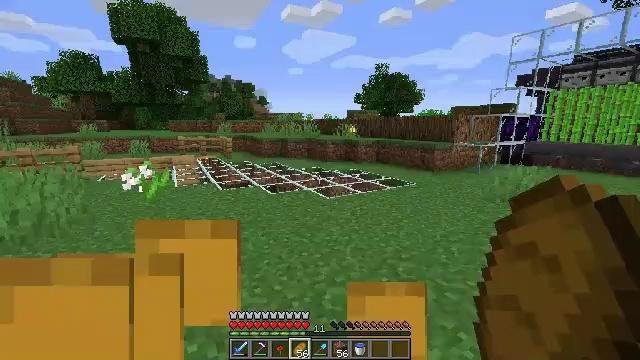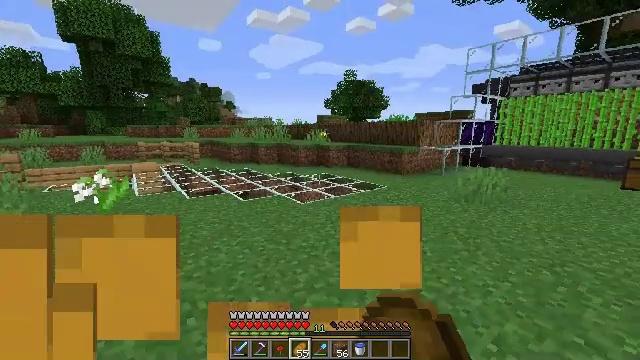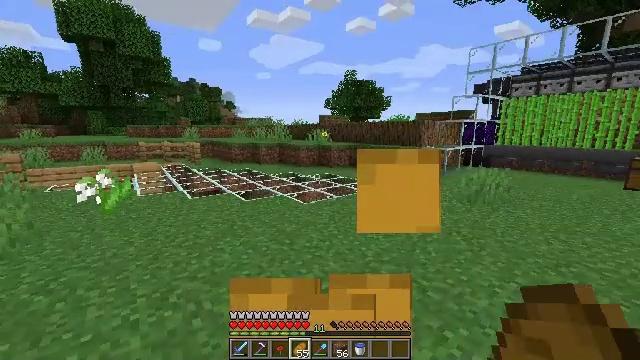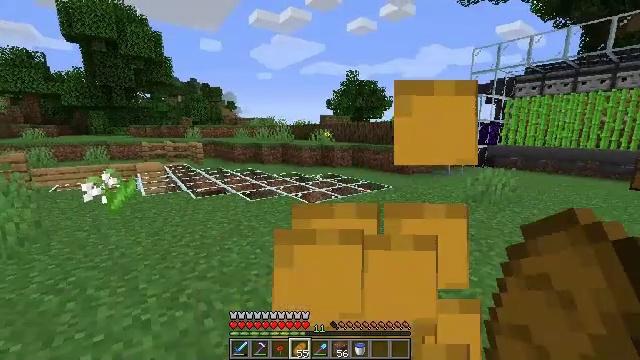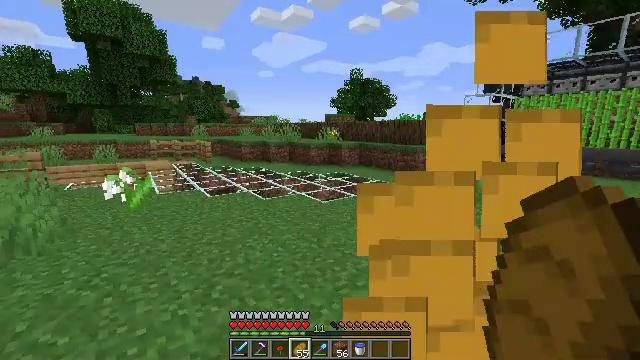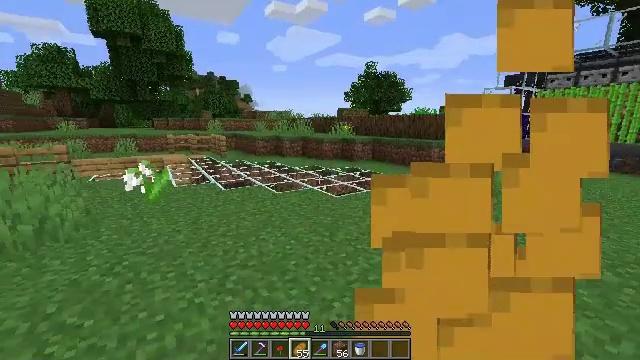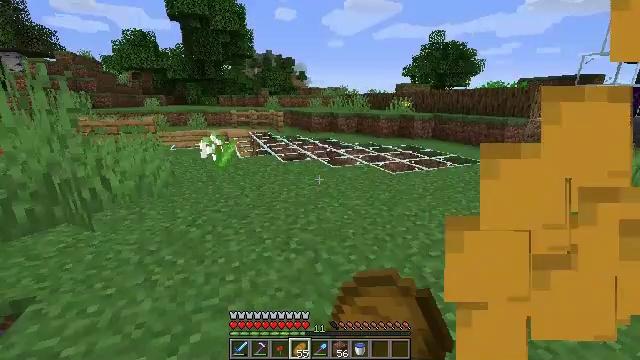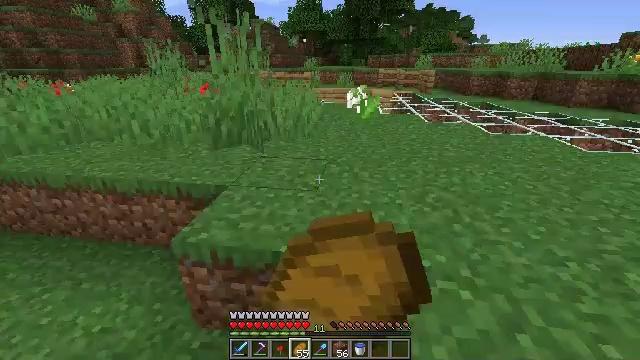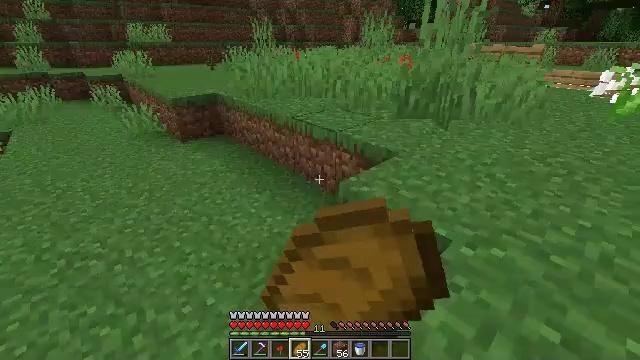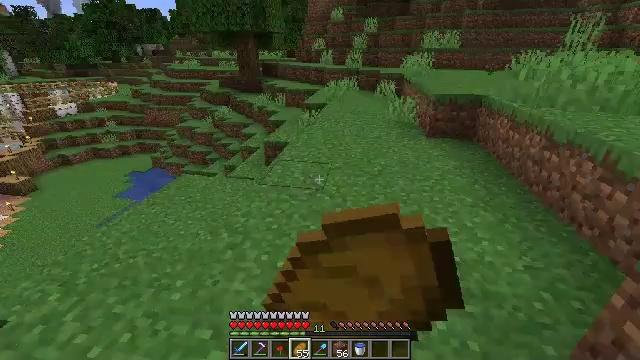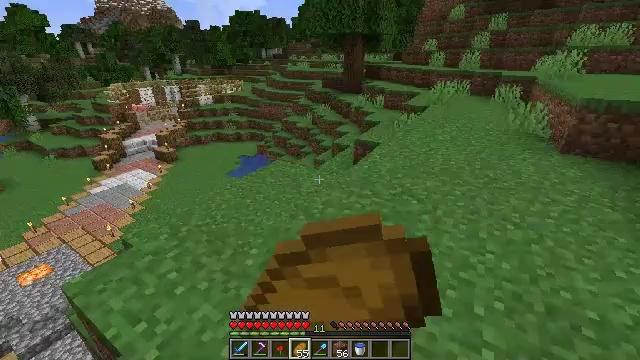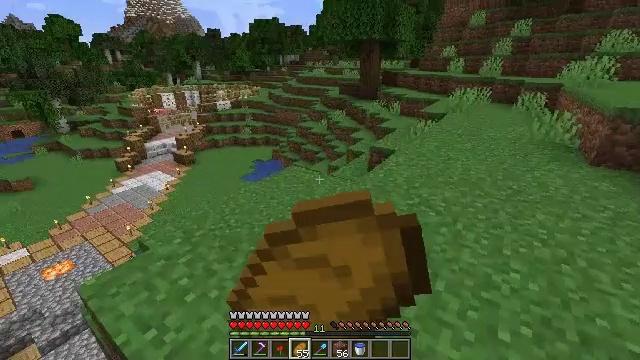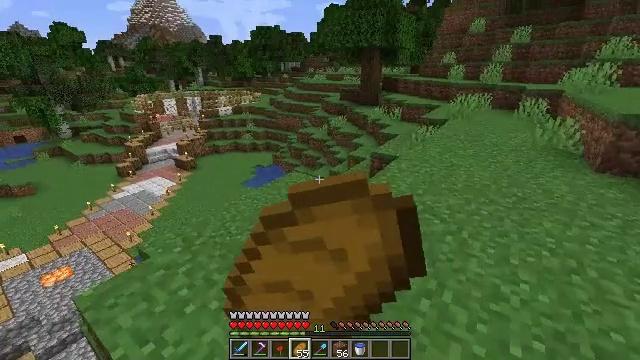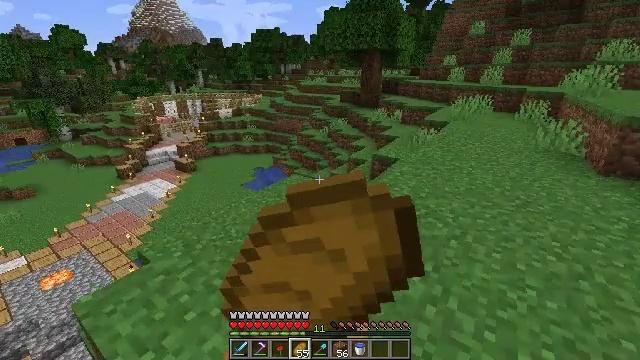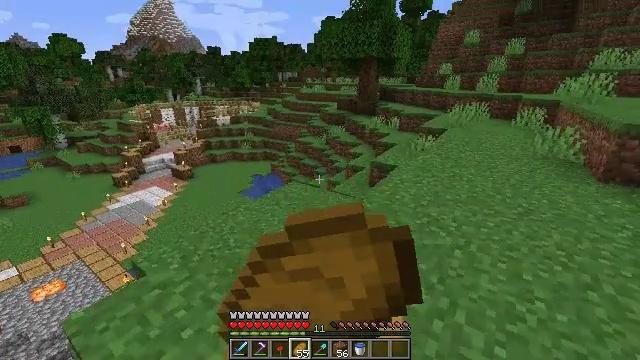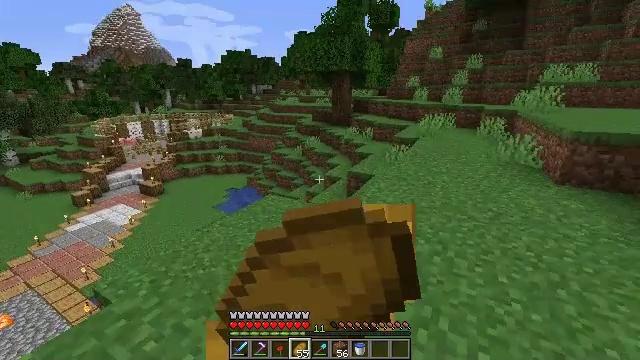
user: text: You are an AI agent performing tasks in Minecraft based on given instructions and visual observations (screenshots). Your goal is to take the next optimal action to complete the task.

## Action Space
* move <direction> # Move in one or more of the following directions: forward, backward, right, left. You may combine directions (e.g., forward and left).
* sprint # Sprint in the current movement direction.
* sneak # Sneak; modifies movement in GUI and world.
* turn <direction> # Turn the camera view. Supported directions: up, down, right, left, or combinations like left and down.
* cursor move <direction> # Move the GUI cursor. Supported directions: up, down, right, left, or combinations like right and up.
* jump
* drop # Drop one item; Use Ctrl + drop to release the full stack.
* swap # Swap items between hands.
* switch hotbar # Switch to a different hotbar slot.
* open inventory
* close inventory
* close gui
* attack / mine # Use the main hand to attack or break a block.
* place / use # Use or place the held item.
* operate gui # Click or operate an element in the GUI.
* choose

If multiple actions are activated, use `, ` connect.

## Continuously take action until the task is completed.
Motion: motion action
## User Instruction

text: Chop down the oak log.
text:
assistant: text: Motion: move forward and move left, turn right and up, use / place
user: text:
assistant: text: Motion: move left, use / place
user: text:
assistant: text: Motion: move left, use / place
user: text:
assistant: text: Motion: move back and move left, use / place
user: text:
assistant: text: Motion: move back and move left, turn left and down, use / place
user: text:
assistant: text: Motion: move back and move left, turn left and down, use / place
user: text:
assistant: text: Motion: move back and move left, turn left and down, use / place
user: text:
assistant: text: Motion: move left, turn left and down, use / place
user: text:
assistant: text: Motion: move left, turn left and up, use / place
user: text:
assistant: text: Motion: move forward and move left, turn left, use / place
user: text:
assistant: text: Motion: move forward and move left, turn left and up, use / place
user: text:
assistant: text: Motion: move forward and move left, turn up, use / place
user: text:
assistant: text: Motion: move forward and move left, use / place
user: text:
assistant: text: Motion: move forward, turn up, use / place
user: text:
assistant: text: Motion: move forward, turn right and up, use / place
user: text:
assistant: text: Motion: move forward
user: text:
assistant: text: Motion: move forward
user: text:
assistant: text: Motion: move forward
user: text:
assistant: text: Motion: no_op
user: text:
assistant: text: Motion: turn left
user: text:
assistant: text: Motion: no_op
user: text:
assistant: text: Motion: no_op
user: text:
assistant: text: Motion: no_op
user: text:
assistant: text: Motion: no_op
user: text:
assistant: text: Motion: move forward
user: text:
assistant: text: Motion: move forward
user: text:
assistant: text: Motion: move forward
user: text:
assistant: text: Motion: no_op
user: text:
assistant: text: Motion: move forward
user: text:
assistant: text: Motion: move forward